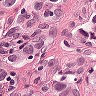
Metastatic tissue present: yes